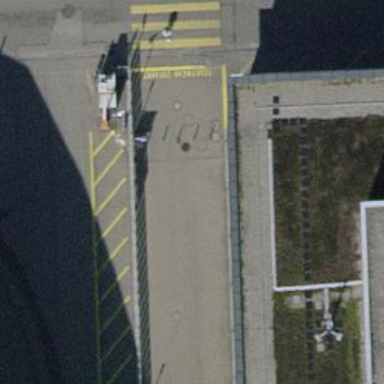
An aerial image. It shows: Bollard.